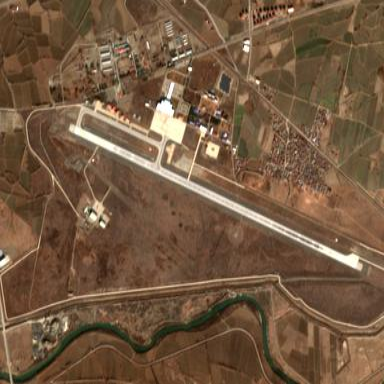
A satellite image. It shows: Aerodrome that serves as both military and public airport.